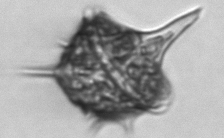
Label: Amylax